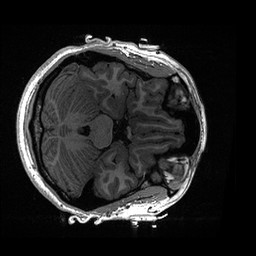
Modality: T1w
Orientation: axial
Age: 18
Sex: female
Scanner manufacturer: ge
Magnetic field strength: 3 T
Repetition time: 0.006952 s
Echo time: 0.00292 s